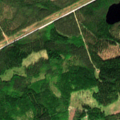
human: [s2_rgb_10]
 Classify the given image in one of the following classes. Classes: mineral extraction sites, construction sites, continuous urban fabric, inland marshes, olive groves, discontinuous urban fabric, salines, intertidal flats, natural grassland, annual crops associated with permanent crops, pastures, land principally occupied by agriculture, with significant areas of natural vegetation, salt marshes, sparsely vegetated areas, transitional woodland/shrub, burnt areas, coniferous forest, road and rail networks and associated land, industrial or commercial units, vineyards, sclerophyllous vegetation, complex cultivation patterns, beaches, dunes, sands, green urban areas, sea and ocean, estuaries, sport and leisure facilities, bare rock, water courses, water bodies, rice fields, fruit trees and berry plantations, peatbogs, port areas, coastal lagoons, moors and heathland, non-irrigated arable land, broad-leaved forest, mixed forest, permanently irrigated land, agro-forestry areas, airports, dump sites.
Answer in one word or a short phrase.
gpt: coniferous forest, mixed forest, transitional woodland/shrub